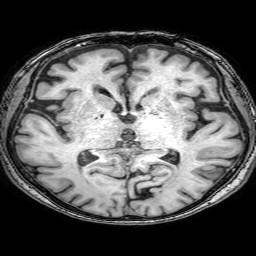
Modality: T1w
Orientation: coronal
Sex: male
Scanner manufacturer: philips
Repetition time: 0.00829 s
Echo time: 0.00385 s